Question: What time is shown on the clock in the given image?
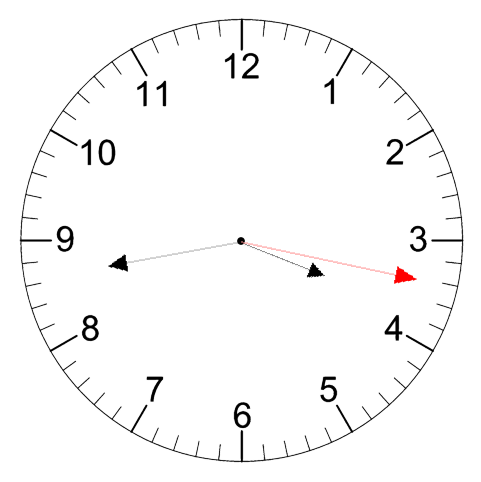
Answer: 03:43:17